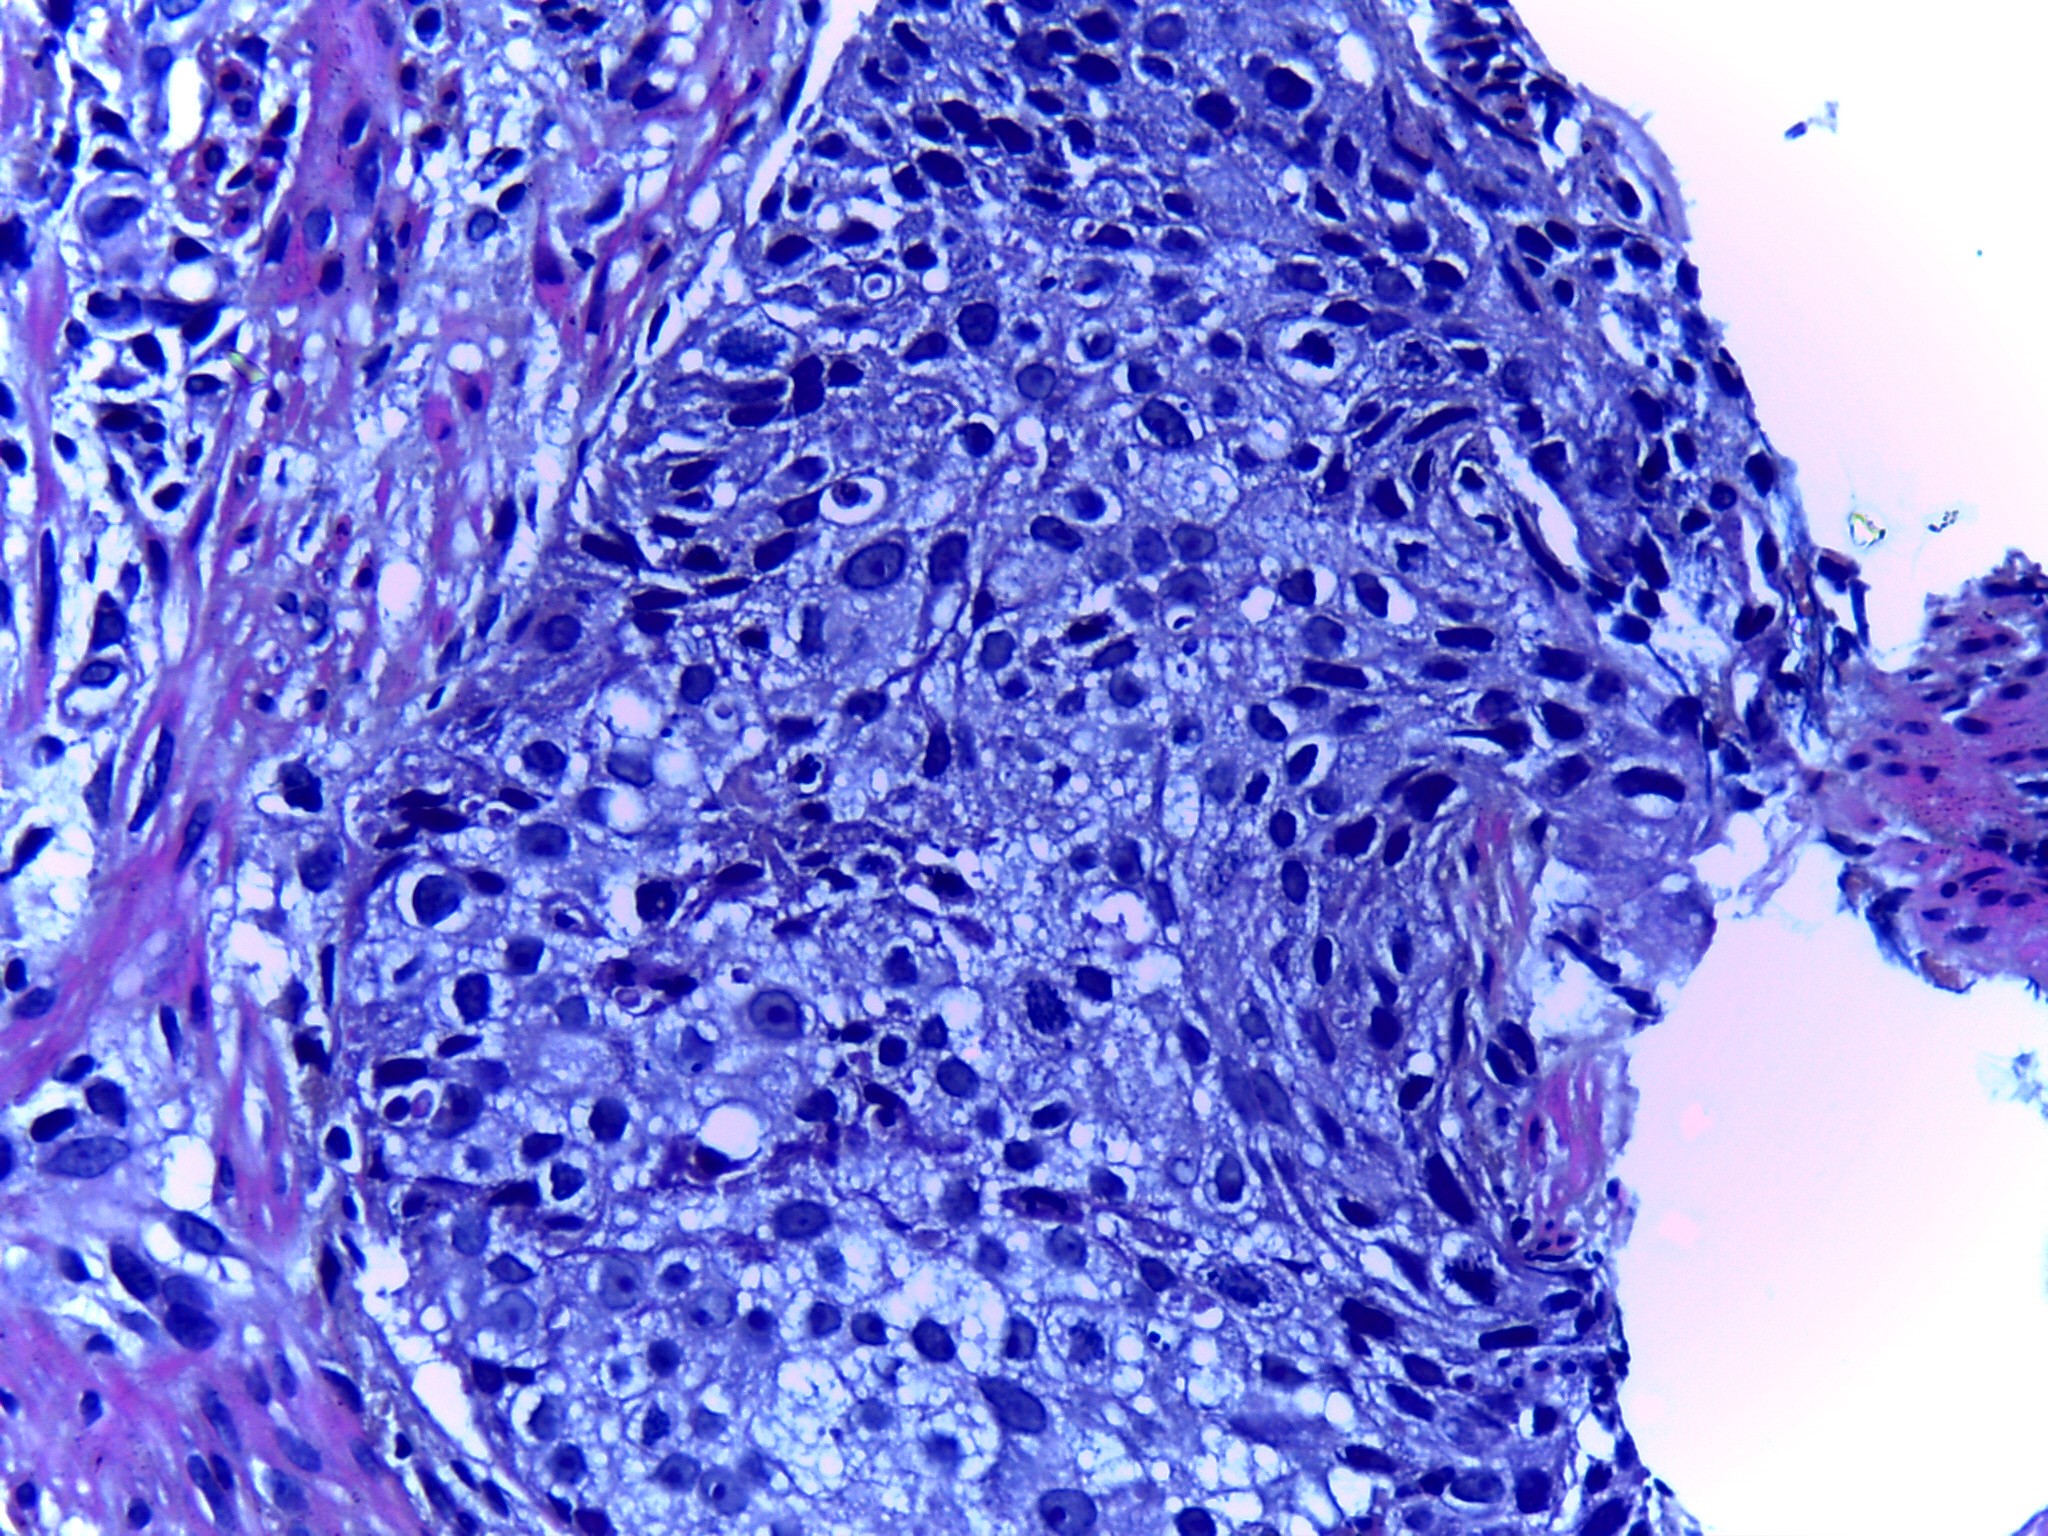
Diagnosis: OSCC